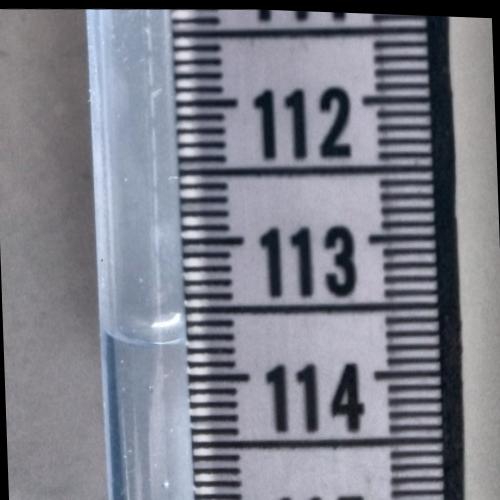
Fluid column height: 113.7 cm